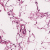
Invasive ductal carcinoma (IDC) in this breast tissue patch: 0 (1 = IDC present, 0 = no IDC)